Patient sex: M
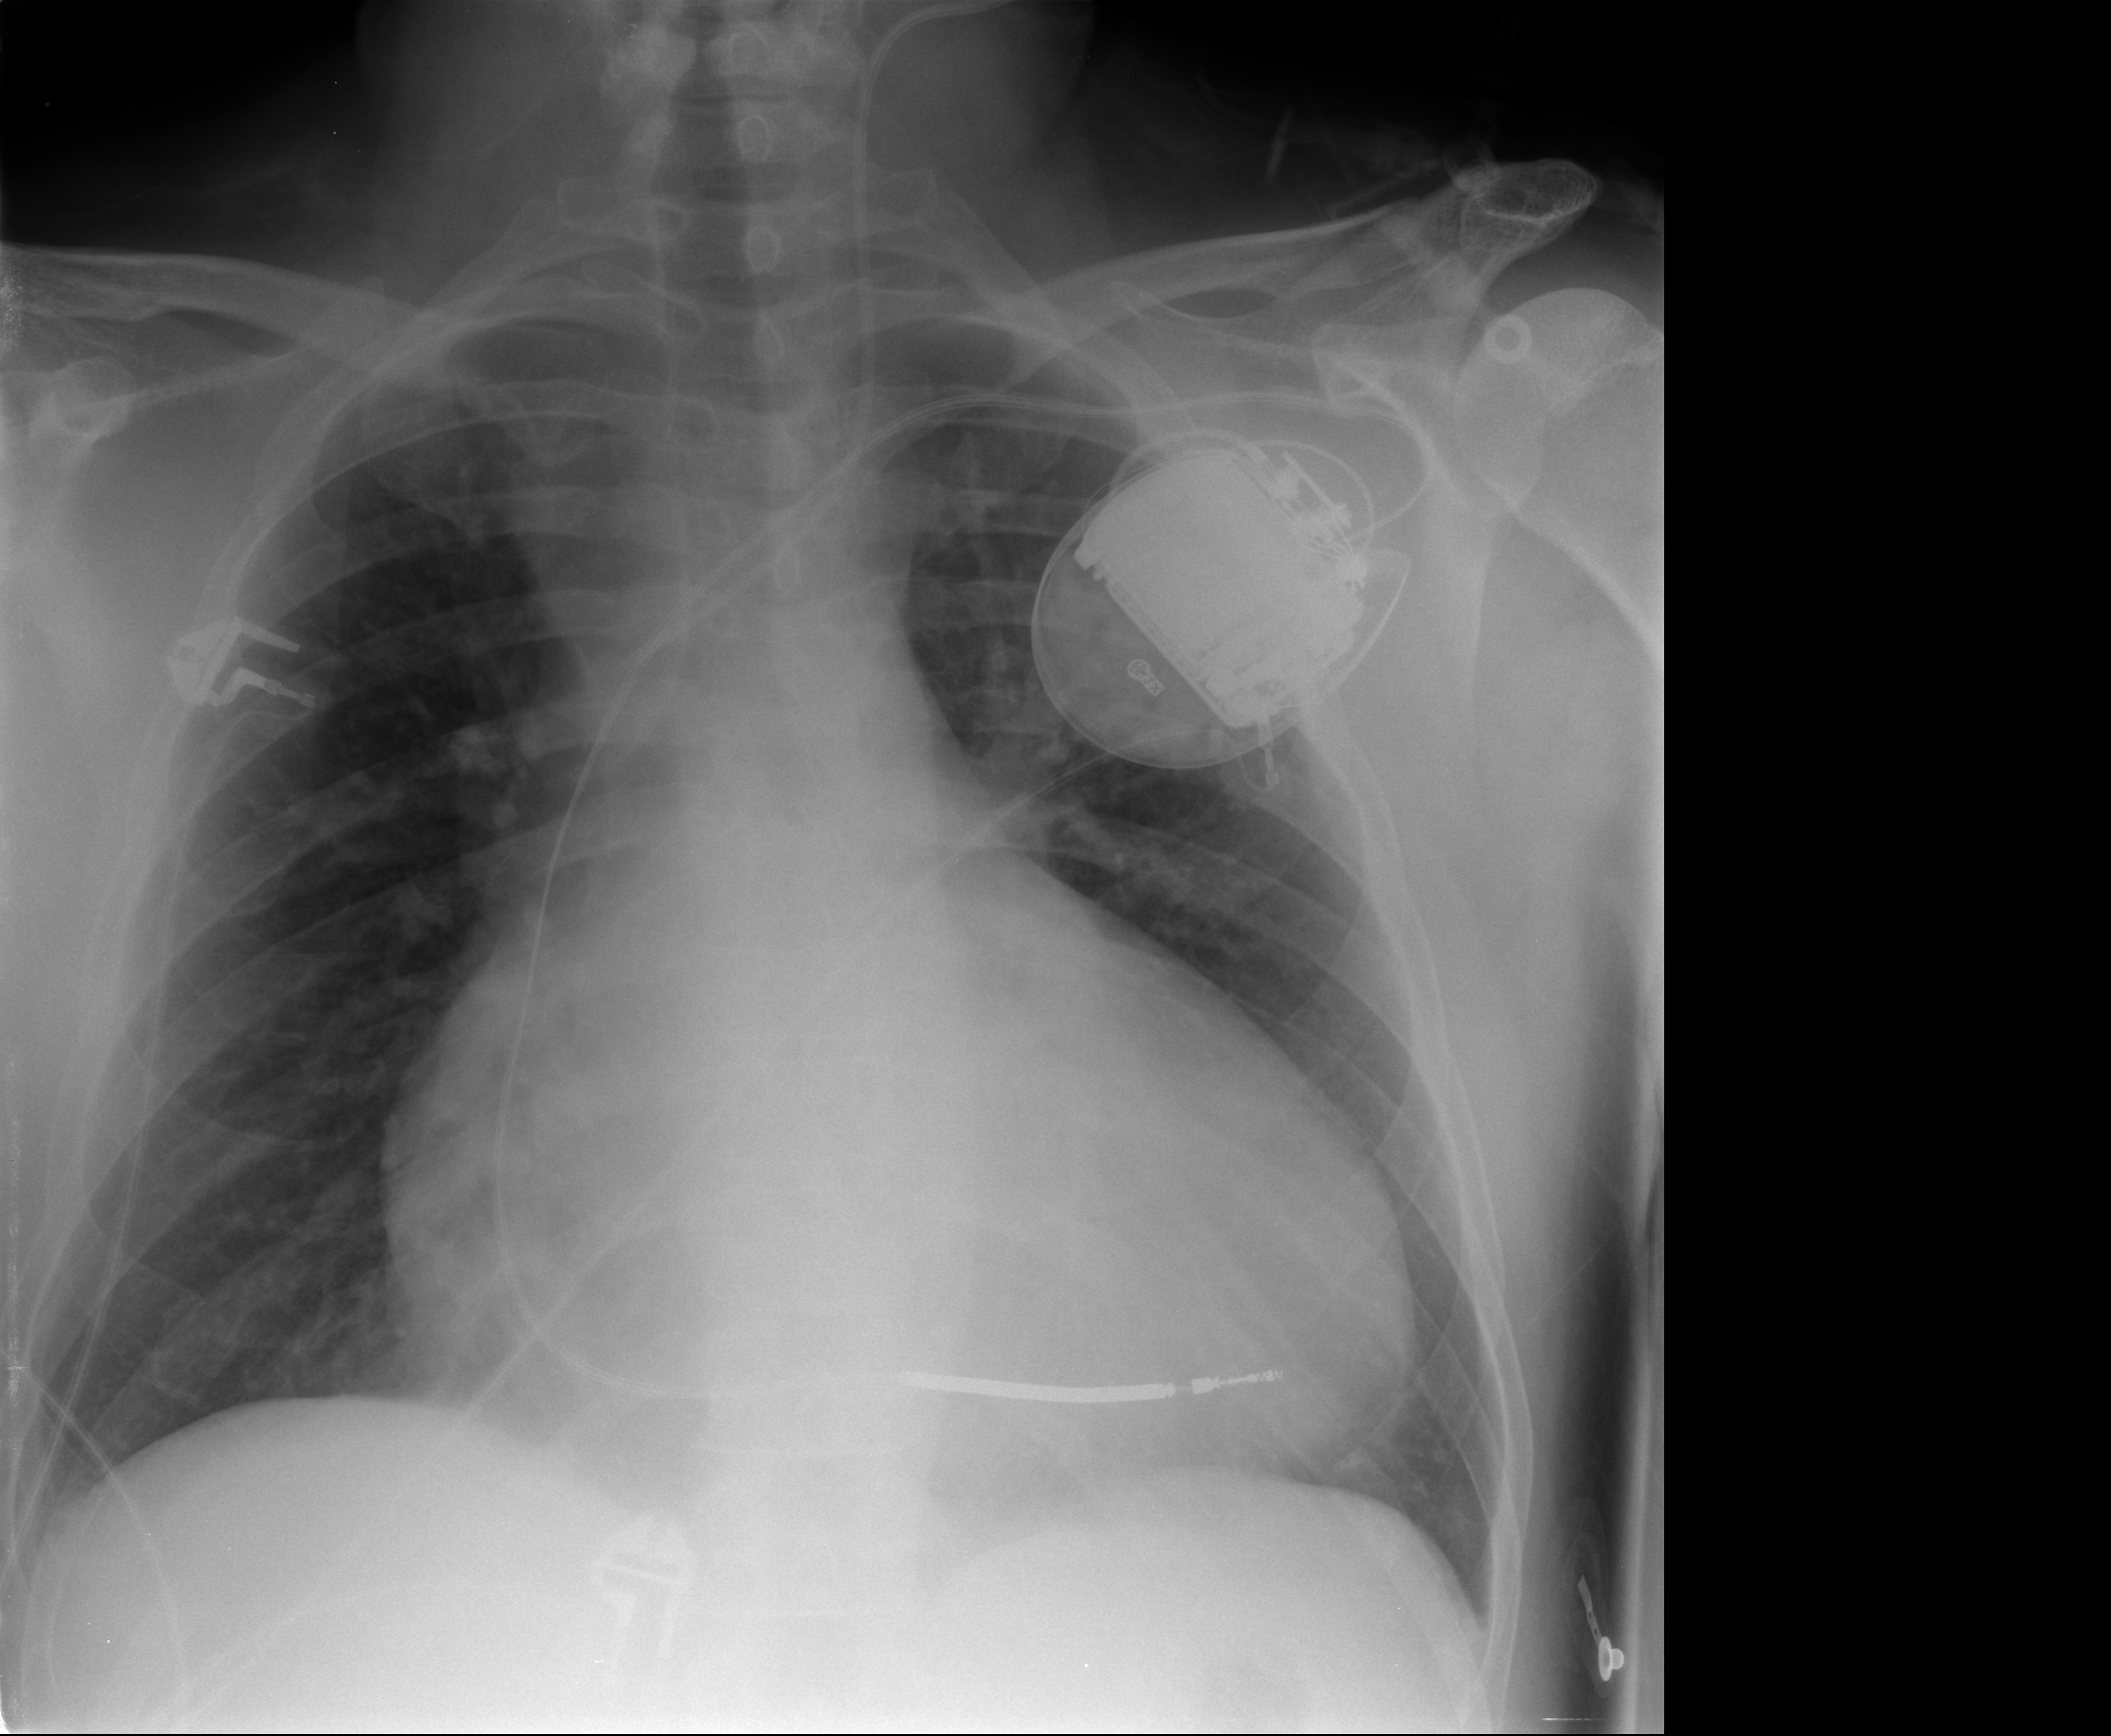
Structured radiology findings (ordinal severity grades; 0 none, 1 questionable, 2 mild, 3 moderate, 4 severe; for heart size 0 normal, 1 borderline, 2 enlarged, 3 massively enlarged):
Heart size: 2
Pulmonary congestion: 1
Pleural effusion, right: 0
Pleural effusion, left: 0
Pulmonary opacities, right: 0
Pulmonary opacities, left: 0
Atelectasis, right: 0
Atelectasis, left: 0